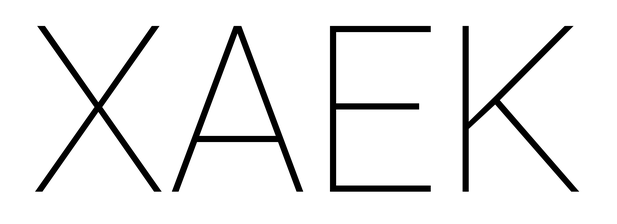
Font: Roboto_Thin